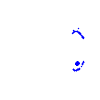
Particle: pion